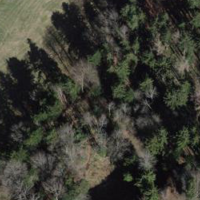
EUNIS habitat code: 44
Species observed at this site:
Apodemus sylvaticus
Myodes glareolus
Troglodytes troglodytes